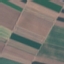
Land use / land cover class: AnnualCrop